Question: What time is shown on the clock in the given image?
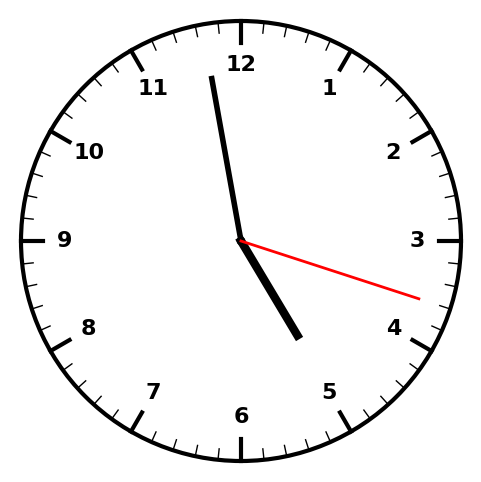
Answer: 04:58:18